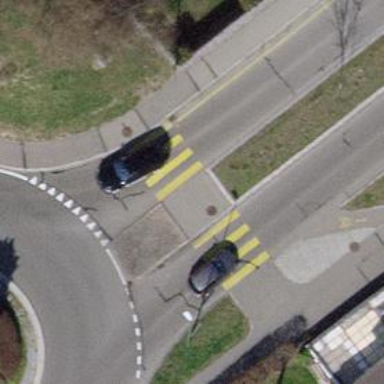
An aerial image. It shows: Zebra crossing on the road.